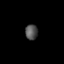
Tissue: prostate
Cell type: T cells
Senescence score: 0.7692
Nuclear area (px): 188
Mean DAPI intensity: 82.059